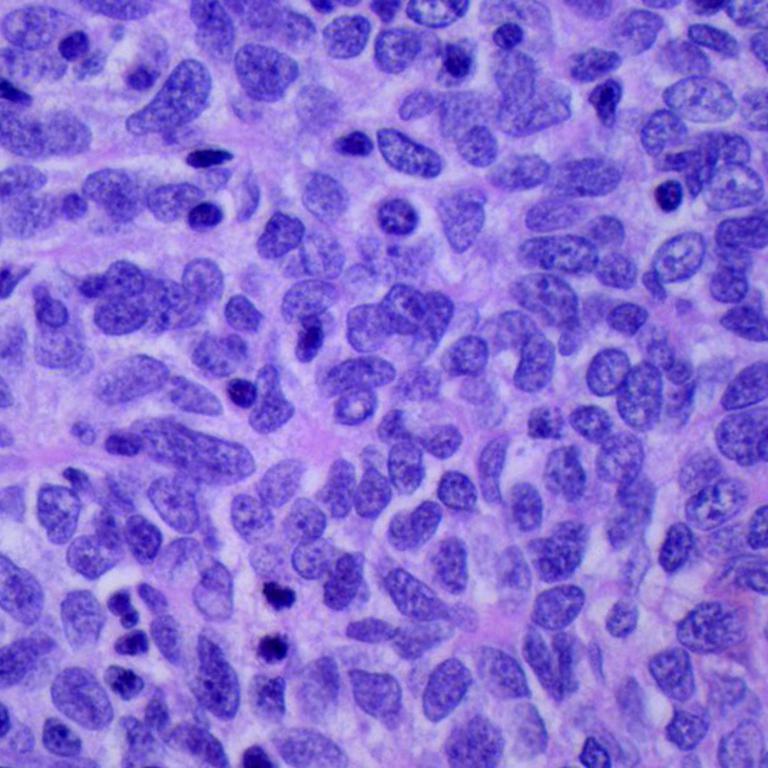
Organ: lung
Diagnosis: squamous carcinomas